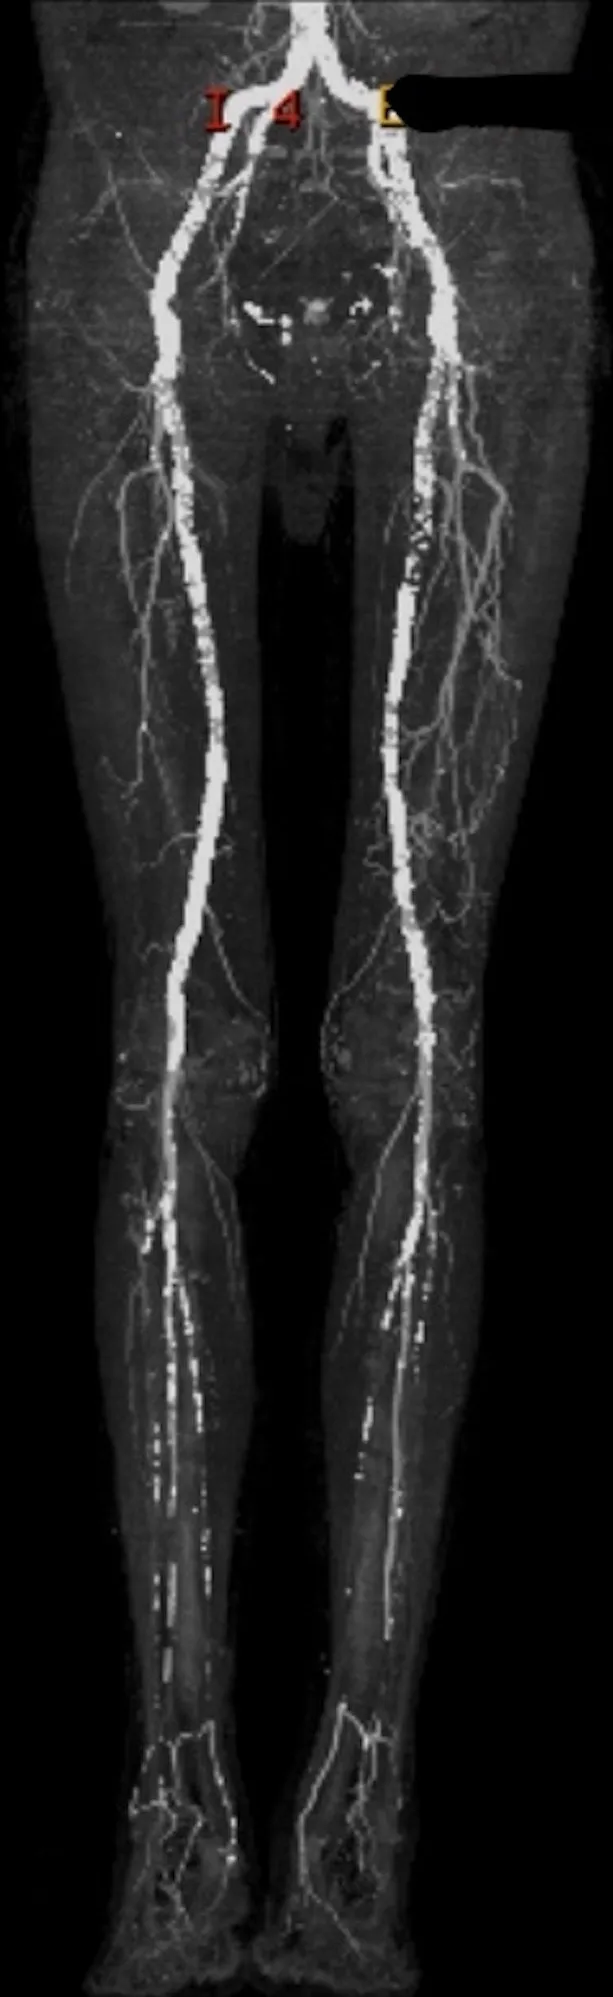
Preoperative angiotomography.
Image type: radiology (ct)